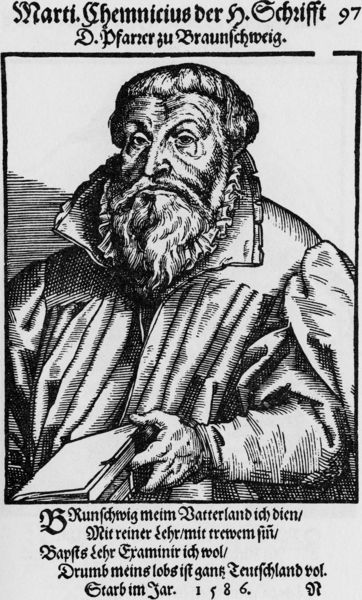
Titel: Bildnis des Martin Chemnitz (Chemnicius)
Künstler: Tobias Stimmer
Institution: (Seriendruck)
Schlagwörter: hand, kopf, mann, schatten, sitzen, finger, frisur, haar, mund, nase, schwarz, stirn, weiss, zeichnung, blick, alt, bart, augen, bibel, falten, halten, kragen, rahmen, tod, vollbart, ärmel, bildnis, herr, hände, portrait, porträt, geistlicher, haare, mantel, adel, brustbild, renaissance, holzschnitt, schrift, alter mann, grafik, dick, ernst, brauen, faltig, sitzt, deutsch, deckel, offen, alter, buch, druck, schraffur, schrafur, stich, seite, text, beschriftung, initiale, überschrift, krause, älter, buchdeckel, einband, talar, prister, lesezeichen, halbportrait, pfarrer, gotisch, sterben, mönch, luther, zeilen, fraktur, heilige schrift, tonsur, beschriftet, bärtiger, humanist, druckschrift, vaterland, dich, alter herr, bildbeschreibung, buchdruch, braunschweig, 1586, 97, sterbedatum, balrt, buchdurck, buschdurck, bildunterschrieft